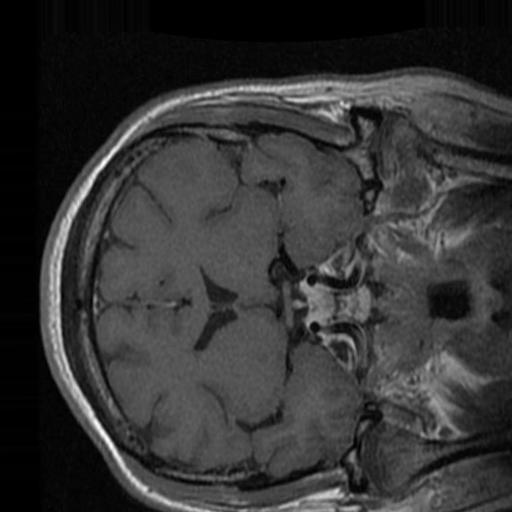
Label: brain_tumor